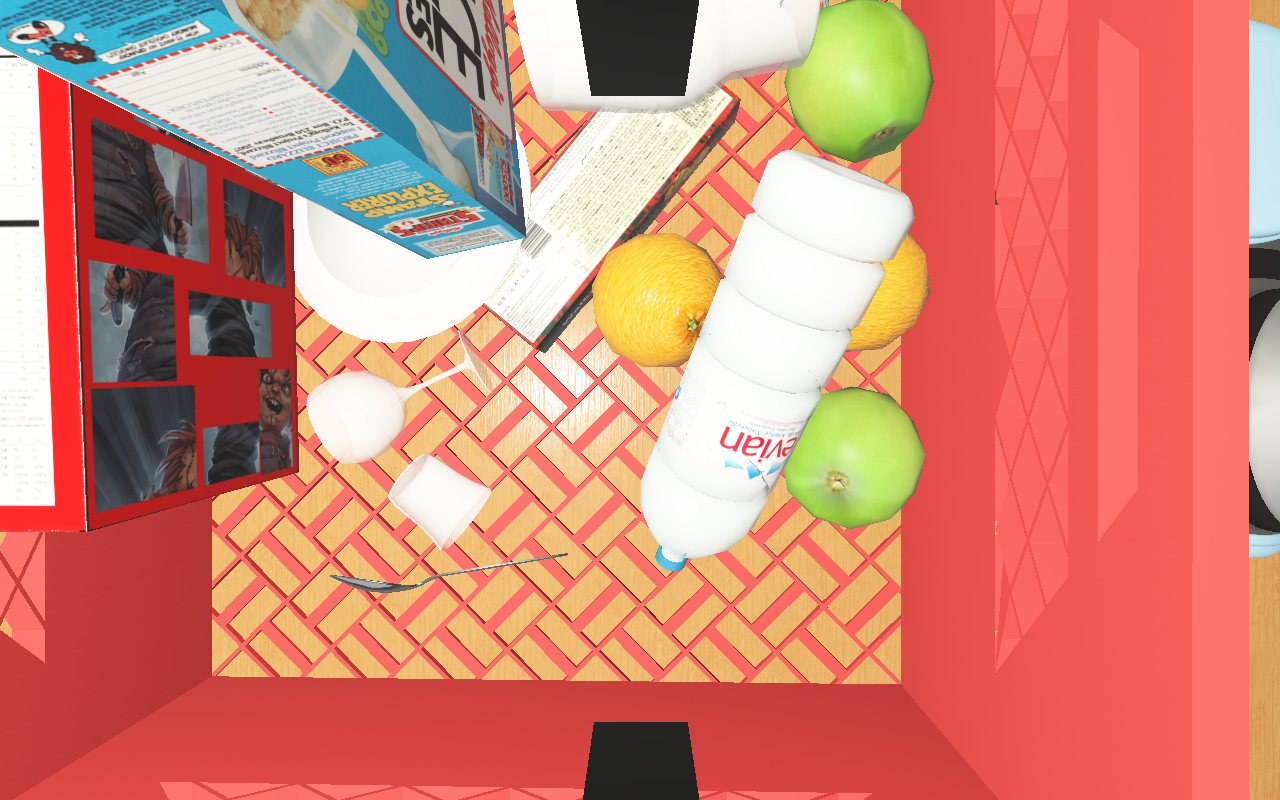
Objects in the scene:
water bottle
apple
apple
orange
orange
spoon
plate
glass
wineglass
jam jar
biscuit box